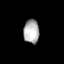
Tissue: lung
Cell type: Epithelial cells
Senescence score: 0.2163
Nuclear area (px): 363
Mean DAPI intensity: 176.573